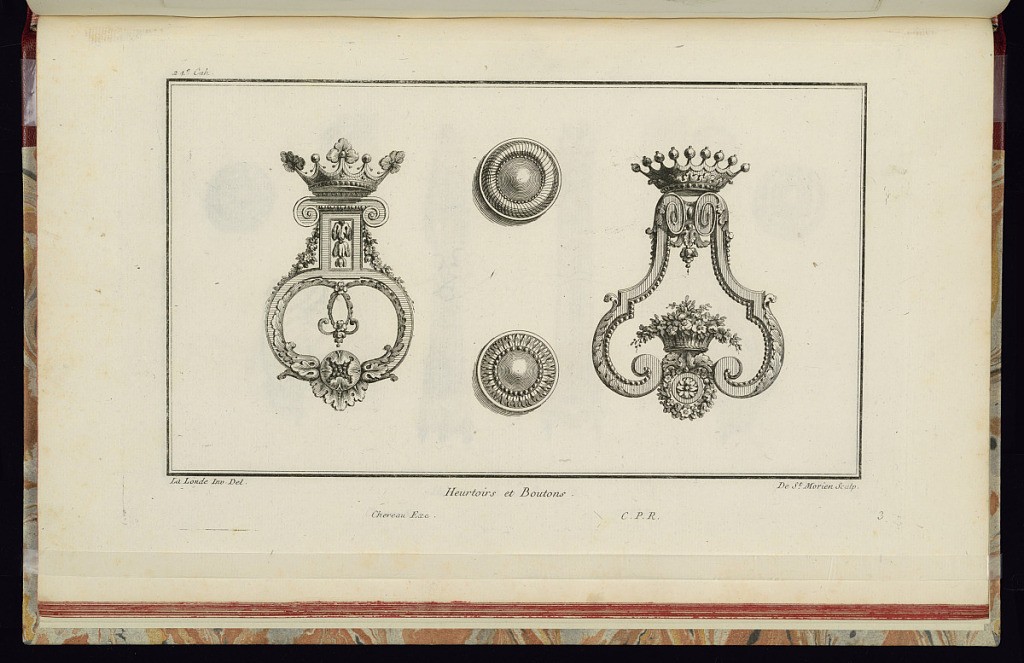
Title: Heurtoirs et Boutons
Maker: Richard de Lalonde, French, active 1780–96
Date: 1775-1788
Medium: Etching on off-white laid paper
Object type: Print
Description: Designs for two doorknockers with two buttons in between. The doorknocker on the left has a crown with flower and bead motifs, and sits above an Ionic scroll. The lower part of the knocker is formed from acanthus leaves. The doorknocker on the right has a crown on it with a band of acanthus leaves and beads, and sits on inward turning scrolls. The bottom of the knocker has a rosette surrounded by flowers, a basket filled with flowers, and bead course along the inner edge of the knocker. The plate is signed and numbered.